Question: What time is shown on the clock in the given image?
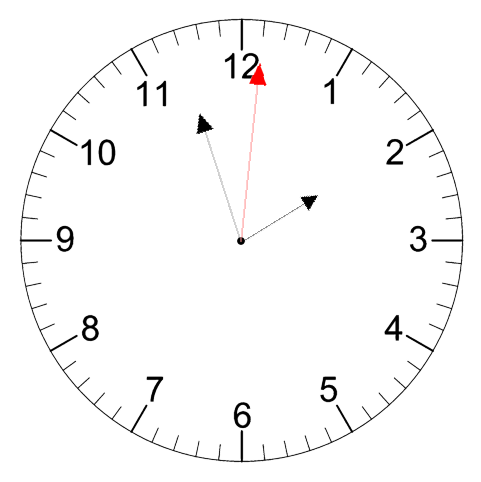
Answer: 01:57:01